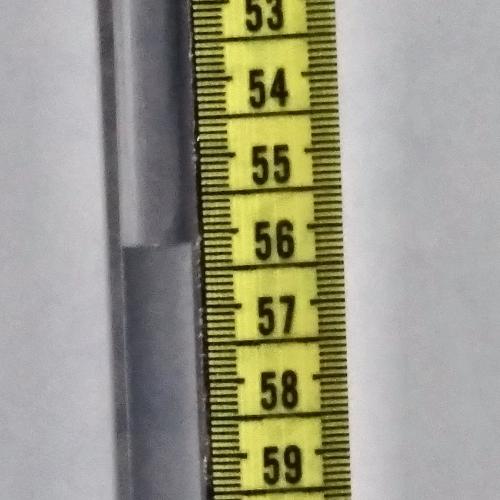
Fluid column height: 56.2 cm